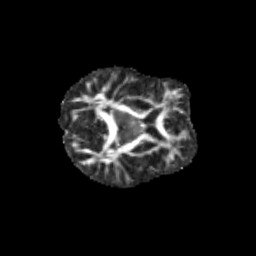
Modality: FA
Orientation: axial
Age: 12
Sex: female
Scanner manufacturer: siemens
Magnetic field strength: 3 T
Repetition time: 3.8 s
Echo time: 0.07 s